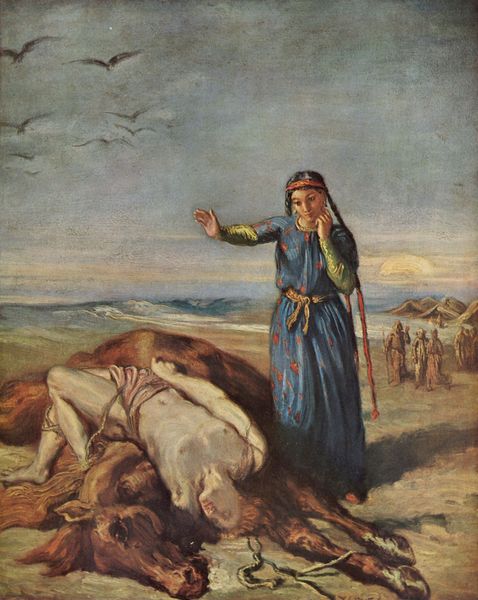
Titel: Kosakenmädchen an Mazeppas Leiche
Künstler: Théodore Chassériau
Standort: Strasbourg
Institution: Musée des Beaux-Arts
Schlagwörter: akt, blau, felsen, flügel, gemälde, gruppe, hand, haut, himmel, körper, lendenschurz, mann, meer, nackt, nackter, schatten, vogel, wasser, weiß, wolken, frauen, gelb, grün, landschaft, menschen, mädchen, ocker, sand, see, ufer, braun, frau, grau, hell, hintergrund, kleid, licht, männer, schwarz, dame, gürtel, rot, tier, tuch, weg, wolke, malerei, symbolismus, arm, band, bibel, blass, leiche, mord, stirnband, tod, tot, toter, trauer, ferne, horizont, hügel, natur, sonnenaufgang, vögel, weite, sonne, gewand, gold, haare, strick, personen, fliegen, pferd, reiter, fesseln, hufe, mähne, küste, strand, welle, wellen, liegen, zöpfe, berge, wüste, dunst, nebel, sonnenuntergang, hütten, figuren, brandung, möwen, zopf, nabel, junge, abendrot, karawane, verderben, knabe, orient, seil, starnd, schwarm, tote, hubi, gestorben, jesus, kreuzigung, leichnam, sterben, leid, sturz, unfall, geier, schwingen, personengruppe, beweinung, turban, gestürzt, gefallen, delacroix, kamel, durst, indianer, kadaver, gefesselt, ertrunken, stirnreif, vögeln, landshaft, langes haar, entdeckung, blaues gewand, pfeder, anckt, keute, toter gaul, sirnband, tnackt